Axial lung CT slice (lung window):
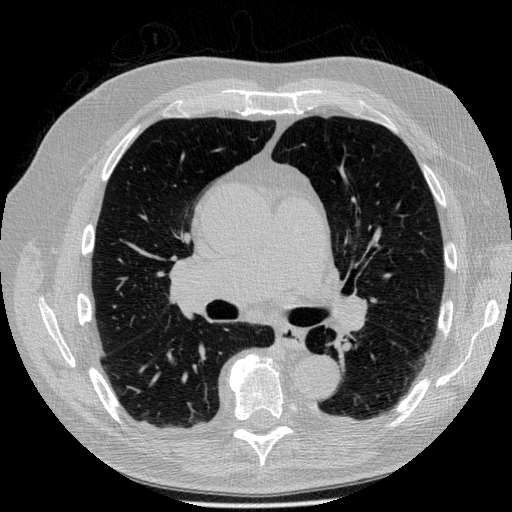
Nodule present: no